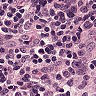
Metastatic tissue present: no